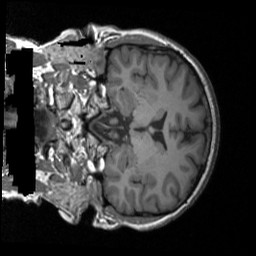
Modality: T1w
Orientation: coronal